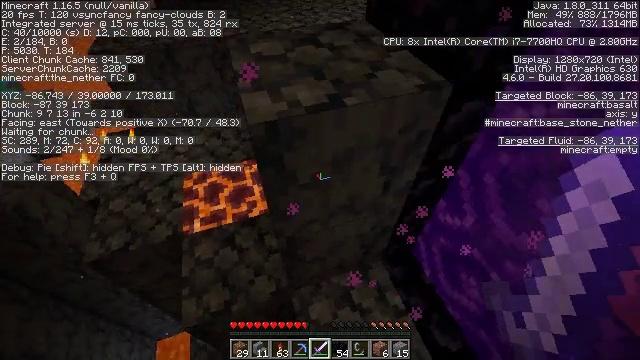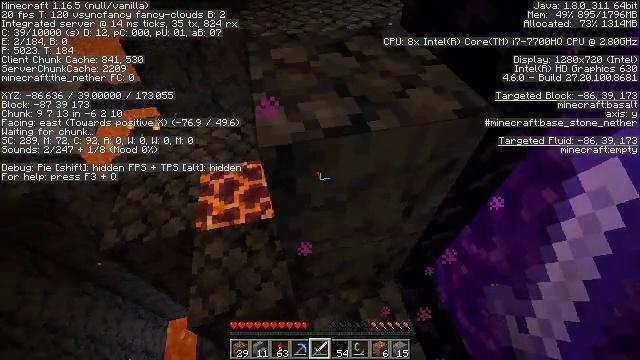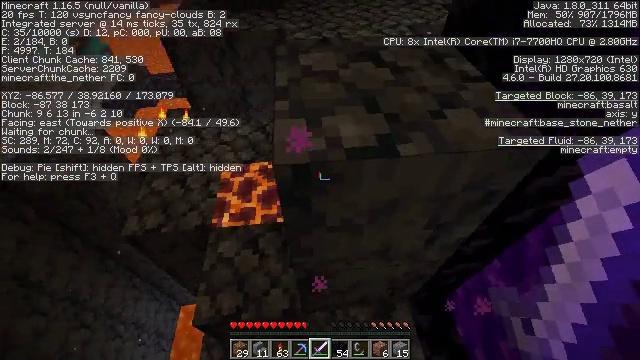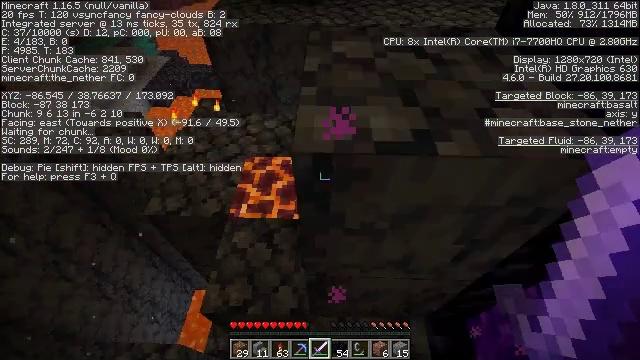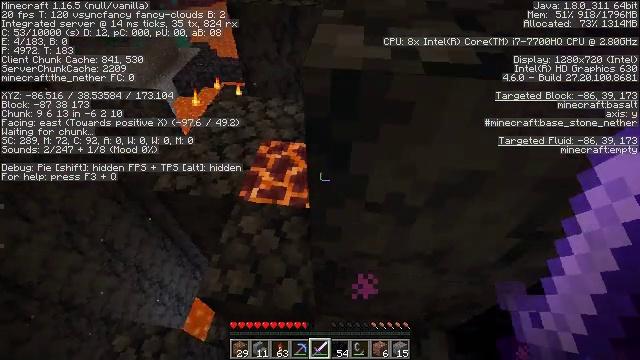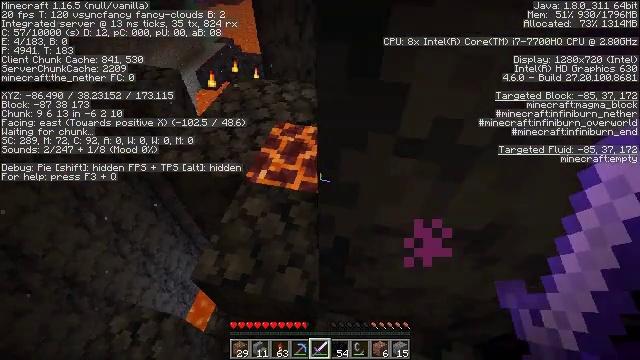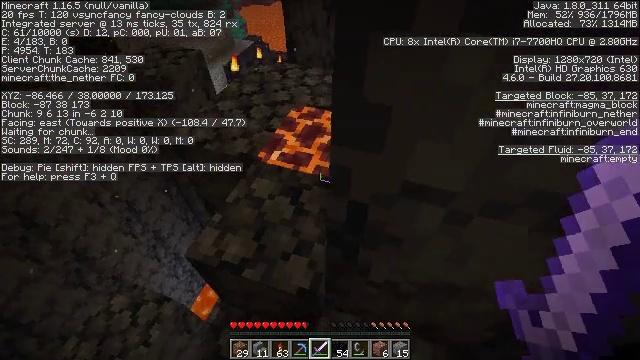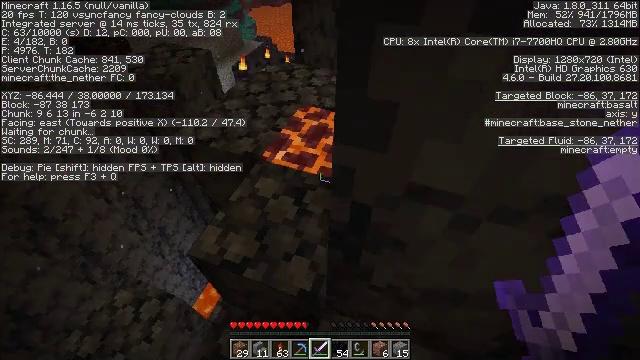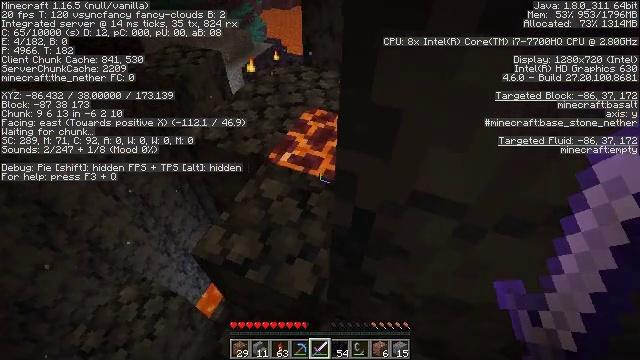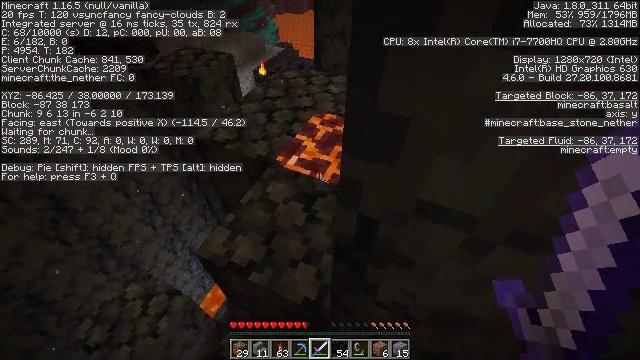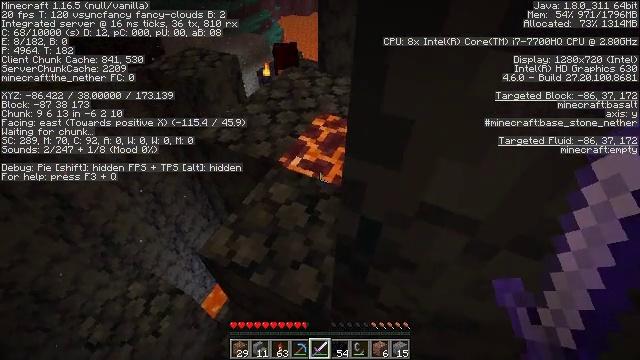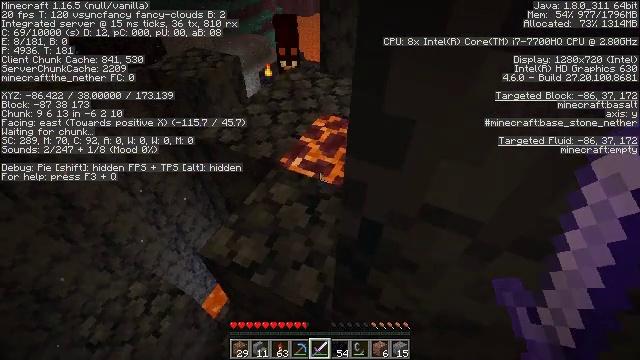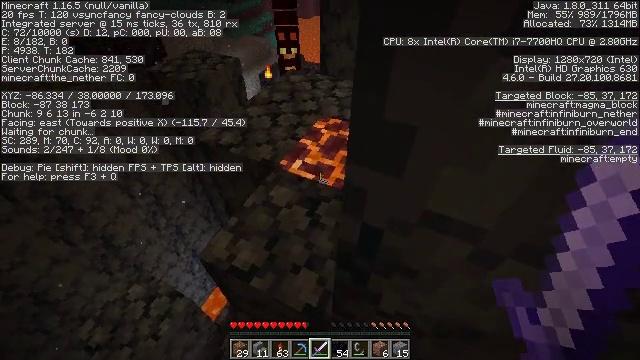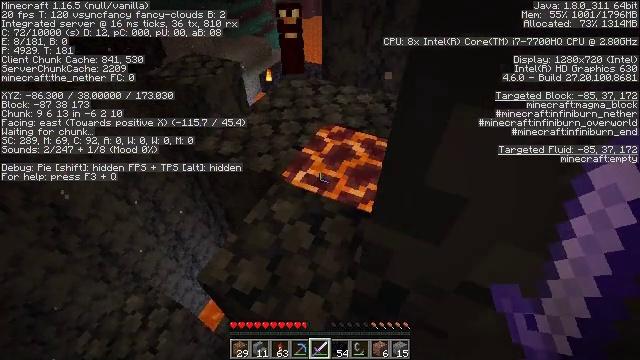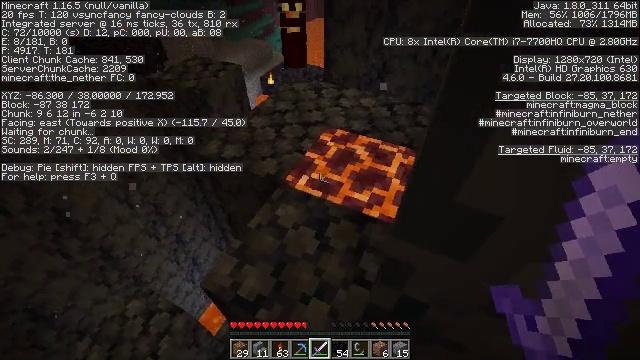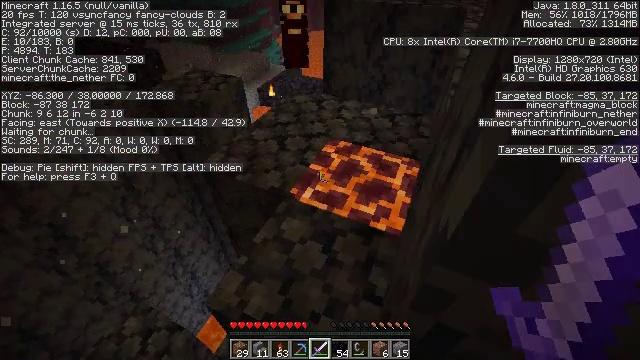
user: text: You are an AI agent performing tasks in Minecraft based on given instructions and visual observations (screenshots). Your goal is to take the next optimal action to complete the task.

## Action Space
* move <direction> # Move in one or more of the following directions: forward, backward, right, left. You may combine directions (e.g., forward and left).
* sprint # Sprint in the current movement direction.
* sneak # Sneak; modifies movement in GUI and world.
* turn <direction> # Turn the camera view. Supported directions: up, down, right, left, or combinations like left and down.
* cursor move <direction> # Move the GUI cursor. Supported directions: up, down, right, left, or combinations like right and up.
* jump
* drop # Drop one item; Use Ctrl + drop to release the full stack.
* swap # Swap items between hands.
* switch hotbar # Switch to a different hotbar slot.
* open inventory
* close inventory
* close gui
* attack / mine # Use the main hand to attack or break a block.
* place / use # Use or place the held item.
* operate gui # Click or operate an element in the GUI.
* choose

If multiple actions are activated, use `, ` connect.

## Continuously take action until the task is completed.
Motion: motion action
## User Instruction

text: Defeat a magma cube.
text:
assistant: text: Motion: turn left and down
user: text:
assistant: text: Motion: turn left
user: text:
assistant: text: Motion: turn left
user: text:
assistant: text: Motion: turn left
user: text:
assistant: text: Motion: turn left
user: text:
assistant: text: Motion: turn left
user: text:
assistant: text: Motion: turn left
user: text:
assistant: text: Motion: turn left
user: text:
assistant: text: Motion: turn left
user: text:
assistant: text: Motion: no_op
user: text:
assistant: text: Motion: no_op
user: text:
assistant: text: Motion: move forward
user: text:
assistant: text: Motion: move forward
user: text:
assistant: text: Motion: move forward
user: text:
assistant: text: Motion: move forward, turn up
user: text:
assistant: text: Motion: move forward, turn right and up
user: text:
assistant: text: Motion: move forward, turn right and up
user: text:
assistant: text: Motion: turn right and up
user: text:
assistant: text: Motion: turn up
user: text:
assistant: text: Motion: turn up
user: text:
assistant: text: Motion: turn up
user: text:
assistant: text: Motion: turn up
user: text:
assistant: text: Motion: turn up
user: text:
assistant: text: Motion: turn up
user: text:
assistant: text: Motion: no_op
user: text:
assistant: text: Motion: no_op
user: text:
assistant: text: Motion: no_op
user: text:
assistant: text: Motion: turn right
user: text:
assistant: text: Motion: turn right
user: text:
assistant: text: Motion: turn right